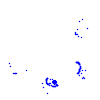
Particle: proton